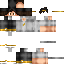
A male human skin with medium skin, wearing brown long hair dressed in a blue tshirt and black pants, featuring a closed mouth.